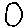
Label: circle